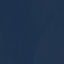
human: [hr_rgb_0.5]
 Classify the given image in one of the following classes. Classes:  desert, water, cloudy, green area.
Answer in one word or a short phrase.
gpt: water